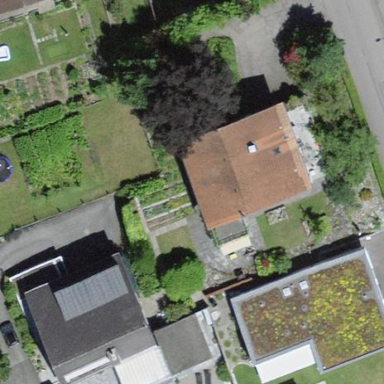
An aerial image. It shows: Simple house.